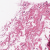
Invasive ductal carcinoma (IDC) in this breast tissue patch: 0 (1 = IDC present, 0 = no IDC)